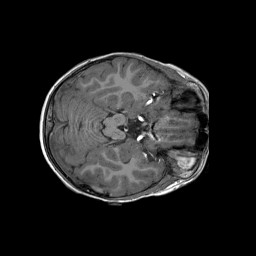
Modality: T1w
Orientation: coronal
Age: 9
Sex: male
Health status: ill